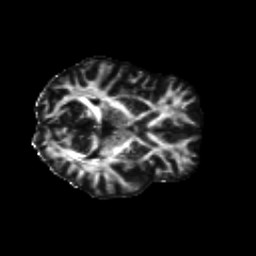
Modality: FA
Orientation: axial
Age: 39
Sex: female
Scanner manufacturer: siemens
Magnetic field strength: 3 T
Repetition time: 8.6 s
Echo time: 0.095 s